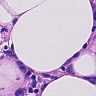
Metastatic tissue present: no